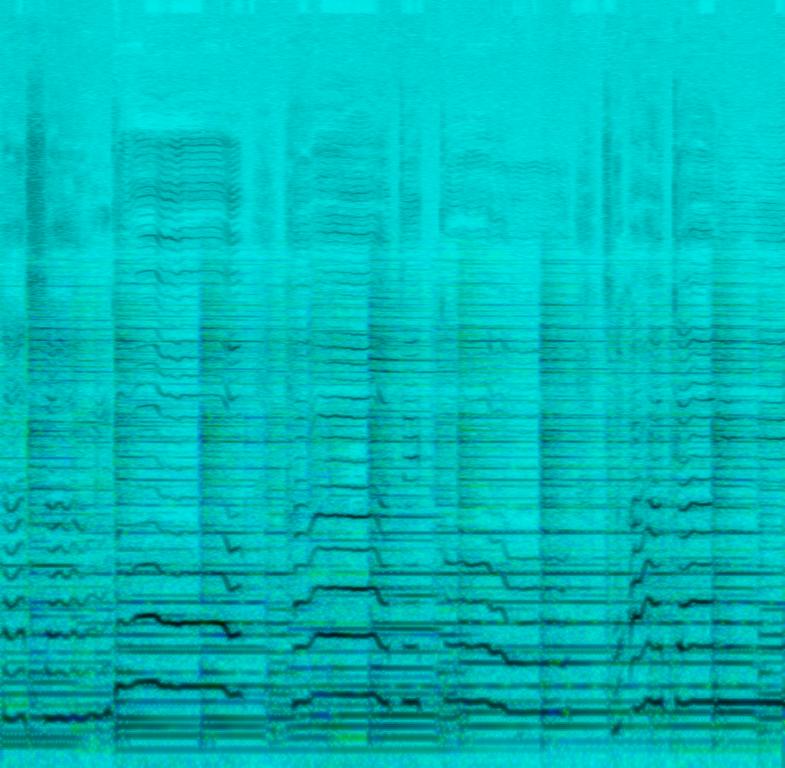
Someone is playing a clean e-guitar that is doubled and panned to both sides of the speakers. A female voice is singing in the mid to high range. This song may be playing at a live performance.